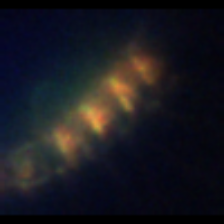
Taxon: Chaetoceros
Group: Diatoms